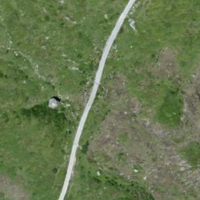
EUNIS habitat code: 26
Species observed at this site:
Gypaetus barbatus
Saxifraga aizoides